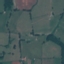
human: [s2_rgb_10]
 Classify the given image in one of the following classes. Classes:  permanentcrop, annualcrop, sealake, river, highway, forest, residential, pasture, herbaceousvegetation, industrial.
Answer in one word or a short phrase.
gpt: Pasture